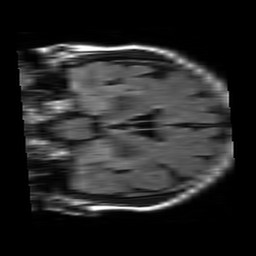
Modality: FLAIR
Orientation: coronal
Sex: female
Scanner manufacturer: philips
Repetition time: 11 s
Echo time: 0.125 s